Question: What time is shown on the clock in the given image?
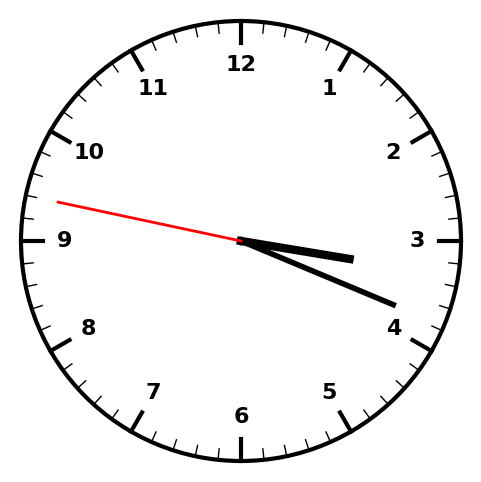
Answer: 03:18:47